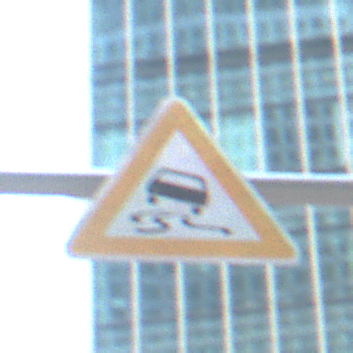
Verkehrszeichen: SchleuderOderRutschgefahr
Umgebung: Outdoor, Urban
Tageszeit: MorningAfternoon
Wetter: PartlyCloudy
Licht: Natural
Jahreszeit: NotSpecified
Kontrast: LowContrast